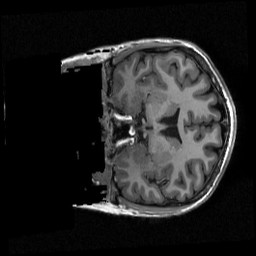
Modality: T1w
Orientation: coronal
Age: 24
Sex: female
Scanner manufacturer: siemens
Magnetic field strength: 3 T
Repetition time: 2.3 s
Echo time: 0.00298 s